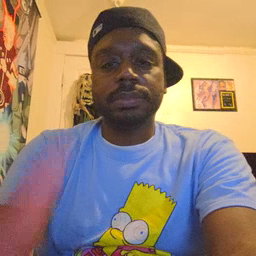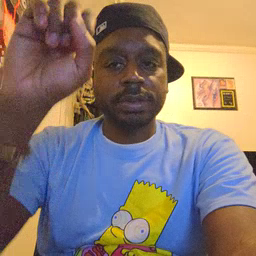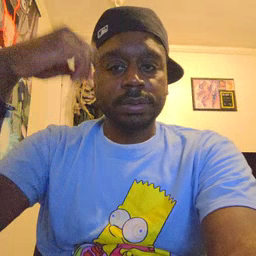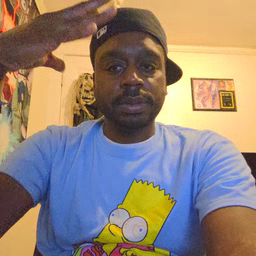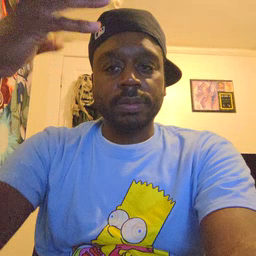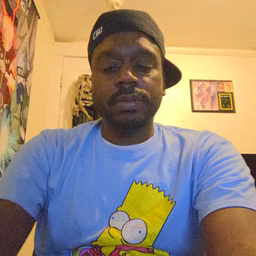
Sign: sun